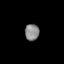
Tissue: lung
Cell type: Endothelial cells
Senescence score: 0.6859
Nuclear area (px): 231
Mean DAPI intensity: 135.654